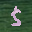
Label: 5